Interaction volume radius: 5 \u00c5
Interaction volume height: 15 \u00c5
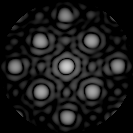
Disorder parameter: 0.08734